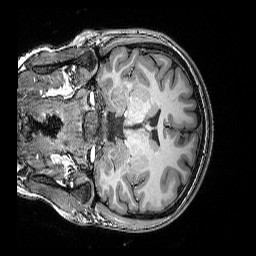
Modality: T1w
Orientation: coronal
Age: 23
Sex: female
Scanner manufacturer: siemens
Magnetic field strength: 3 T
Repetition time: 2.25 s
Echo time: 0.00418 s